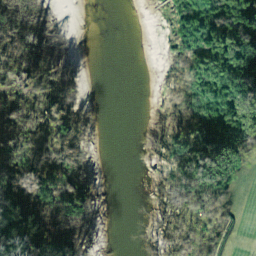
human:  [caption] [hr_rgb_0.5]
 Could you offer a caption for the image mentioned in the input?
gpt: A river with two rows of trees on both banks of the river .

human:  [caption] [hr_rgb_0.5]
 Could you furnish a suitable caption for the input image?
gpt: It is a river with two rows of trees on both banks of the river .

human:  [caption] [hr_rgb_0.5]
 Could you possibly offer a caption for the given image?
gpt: There are two rows of trees on both banks of the river with grass on the ground .

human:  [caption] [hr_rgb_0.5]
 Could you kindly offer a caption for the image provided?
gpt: There are two rows of trees on both banks of the river .

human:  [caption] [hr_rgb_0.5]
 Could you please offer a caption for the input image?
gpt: A river go through the area with two rows of trees on both banks of the river and grass on the ground .